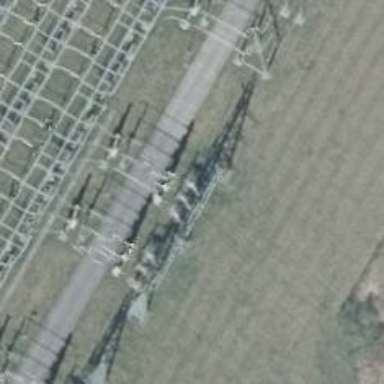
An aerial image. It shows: Three cables of power line.